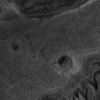
Atmospheric dust classification: not_dusty